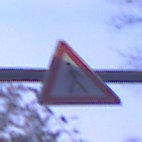
Verkehrszeichen: FussgaengerRechts
Umgebung: Outdoor, Suburban
Tageszeit: Night
Wetter: PartlyCloudy
Licht: Artificial
Jahreszeit: NotSpecified
Kontrast: LowContrast